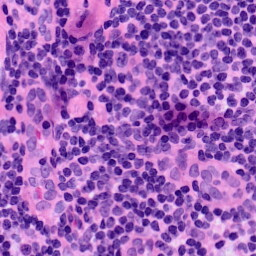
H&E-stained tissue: LymphNode